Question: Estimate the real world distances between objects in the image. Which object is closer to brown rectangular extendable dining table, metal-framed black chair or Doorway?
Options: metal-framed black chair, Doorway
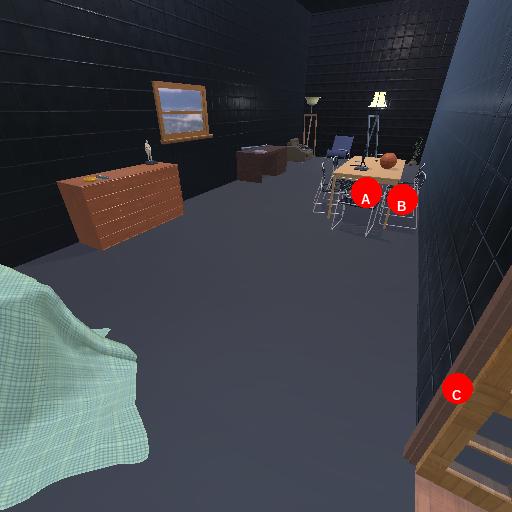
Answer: metal-framed black chair